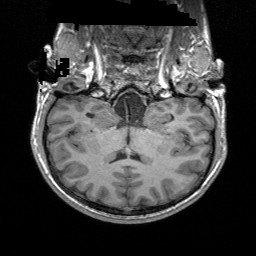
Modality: T1w
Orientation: sagittal